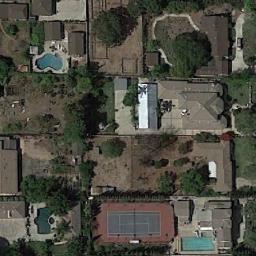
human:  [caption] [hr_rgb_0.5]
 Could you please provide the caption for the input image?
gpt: Tennis courts and swimming pools are built in the middle of the residential area, Next to trees .

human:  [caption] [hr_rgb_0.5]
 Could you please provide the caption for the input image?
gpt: There is a swimming pool next to the tennis court .

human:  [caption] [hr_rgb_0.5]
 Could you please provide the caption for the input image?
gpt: The tennis court is next to some buildings and trees .

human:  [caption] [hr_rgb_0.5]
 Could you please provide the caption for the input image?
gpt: A lot of buildings are beside the tennis courts .

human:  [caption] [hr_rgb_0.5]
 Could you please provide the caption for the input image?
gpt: There are some green trees and buildings around the tennis court .